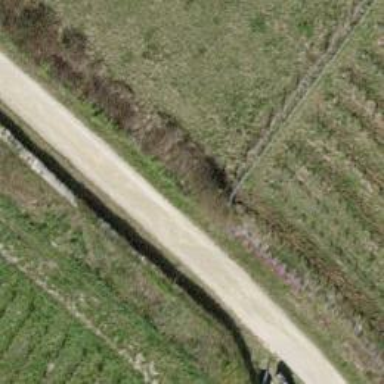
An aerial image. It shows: Hedge barrier.